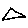
Label: triangle